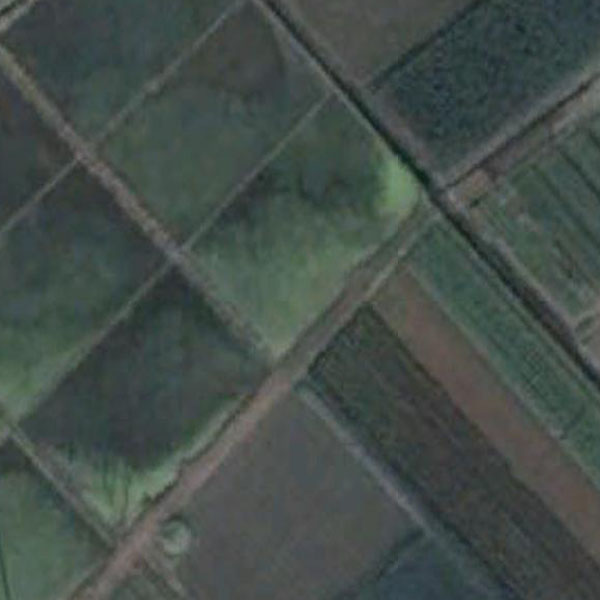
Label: Farmland